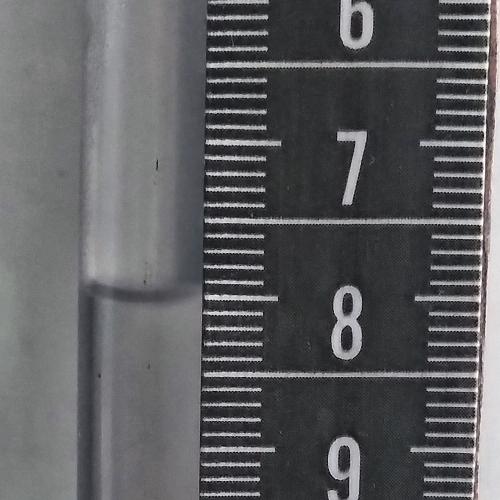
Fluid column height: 8.0 cm